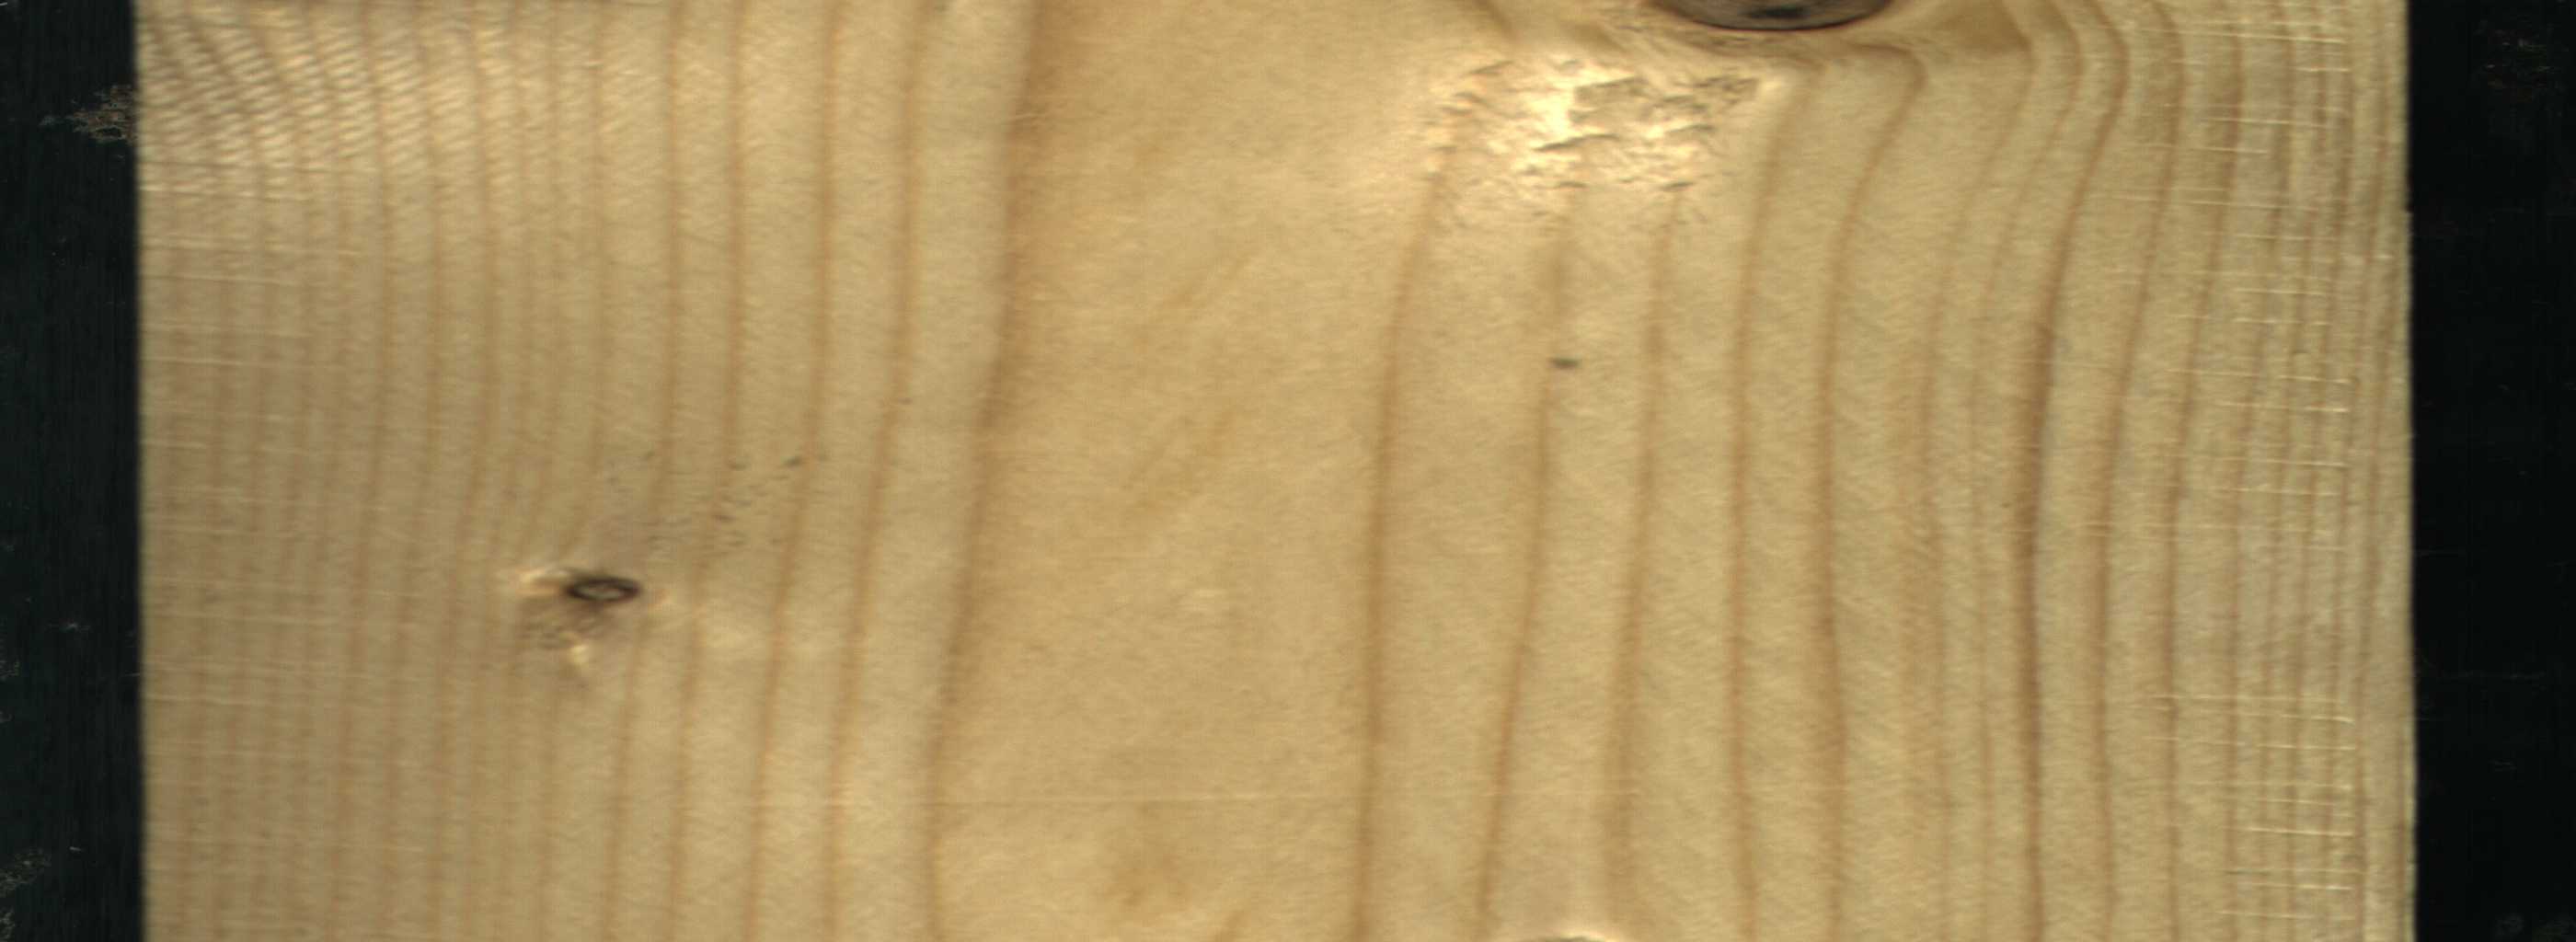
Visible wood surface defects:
Dead_Knot
Dead_Knot